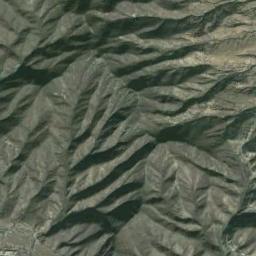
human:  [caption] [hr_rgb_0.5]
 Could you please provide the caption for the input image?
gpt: A path passes through the mountains .

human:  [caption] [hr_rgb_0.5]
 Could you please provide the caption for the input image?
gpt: The mountain is uneven and rough .

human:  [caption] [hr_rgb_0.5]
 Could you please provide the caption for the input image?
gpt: The folded mountain consists of a number of ridges and valleys .

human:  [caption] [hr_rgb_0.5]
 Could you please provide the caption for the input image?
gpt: The mountain is full of black soil .

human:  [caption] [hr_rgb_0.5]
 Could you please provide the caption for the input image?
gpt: There are many ridges on the gray mountain .